Interaction volume radius: 5 \u00c5
Interaction volume height: 30 \u00c5
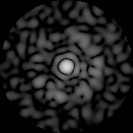
Disorder parameter: 0.8598